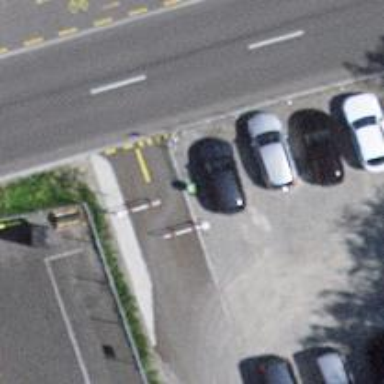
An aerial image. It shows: Cycle barrier.